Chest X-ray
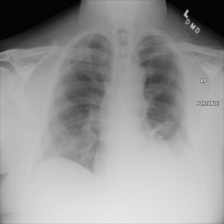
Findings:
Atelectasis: negative
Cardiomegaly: negative
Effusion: negative
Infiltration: negative
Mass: negative
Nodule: negative
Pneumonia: negative
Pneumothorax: negative
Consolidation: negative
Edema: negative
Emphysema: negative
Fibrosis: negative
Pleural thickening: negative
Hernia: negative